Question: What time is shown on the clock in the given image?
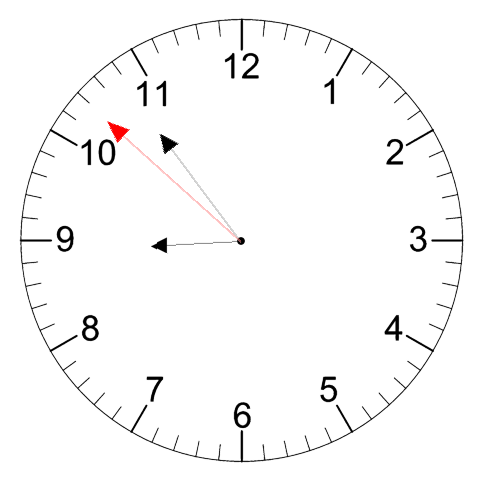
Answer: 08:53:52